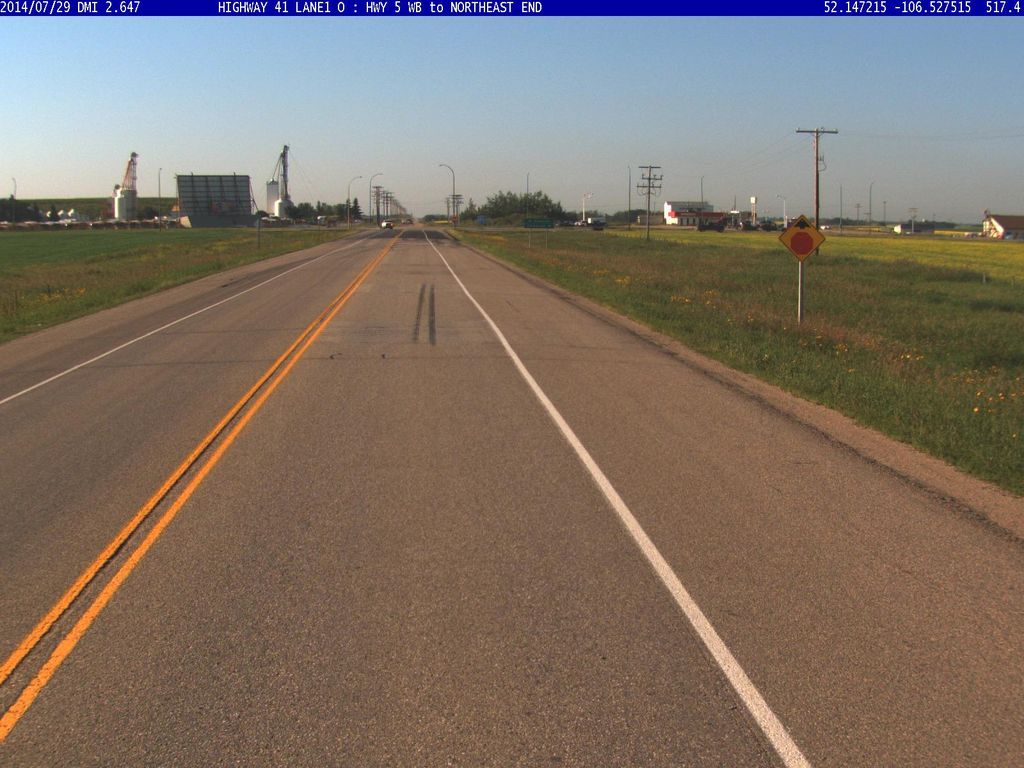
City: saskatoon